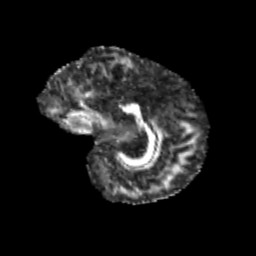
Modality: FA
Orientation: sagittal
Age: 11
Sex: male
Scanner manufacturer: siemens
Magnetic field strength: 3 T
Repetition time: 3.8 s
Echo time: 0.07 s